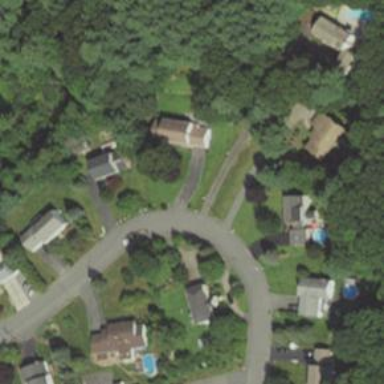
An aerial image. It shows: Residential road.